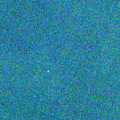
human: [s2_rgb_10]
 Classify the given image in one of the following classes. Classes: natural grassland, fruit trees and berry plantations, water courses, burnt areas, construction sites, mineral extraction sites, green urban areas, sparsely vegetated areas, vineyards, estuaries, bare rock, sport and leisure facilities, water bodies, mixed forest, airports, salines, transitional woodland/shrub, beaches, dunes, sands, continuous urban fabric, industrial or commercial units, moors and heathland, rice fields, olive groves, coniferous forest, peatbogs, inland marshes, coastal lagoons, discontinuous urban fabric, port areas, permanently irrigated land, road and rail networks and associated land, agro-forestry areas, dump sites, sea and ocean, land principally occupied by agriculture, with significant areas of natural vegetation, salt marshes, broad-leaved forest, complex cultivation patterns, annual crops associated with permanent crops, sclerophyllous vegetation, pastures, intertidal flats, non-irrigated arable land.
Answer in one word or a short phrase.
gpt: sea and ocean